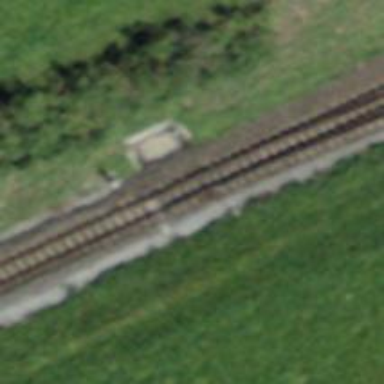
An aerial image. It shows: Narrow-gauge railway track with 1 electrified contact line.